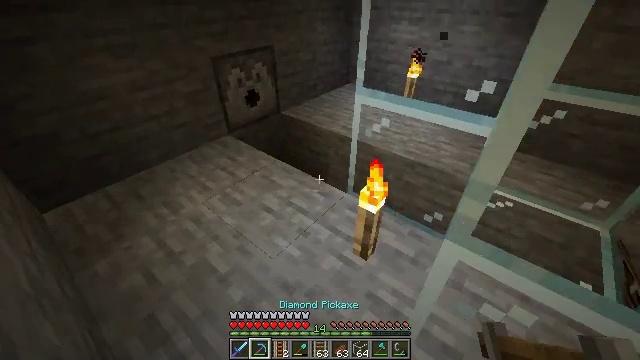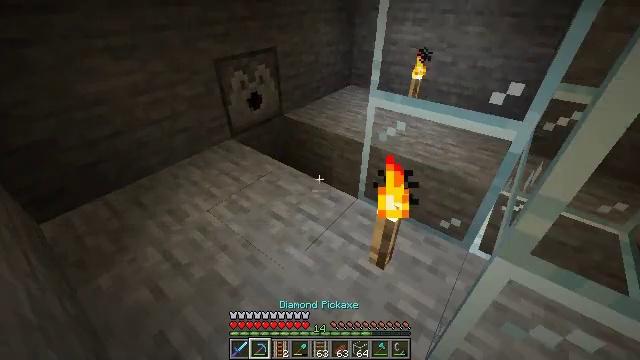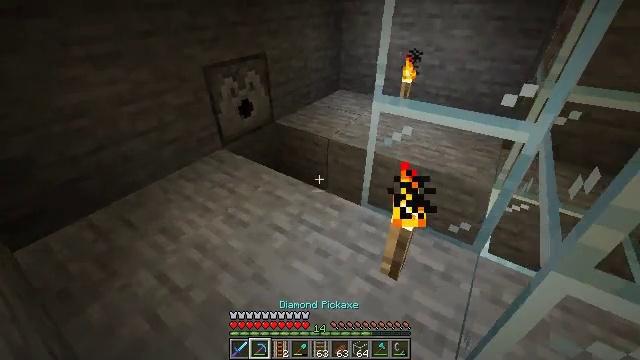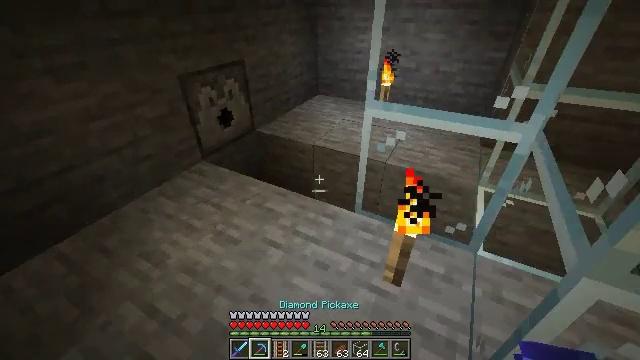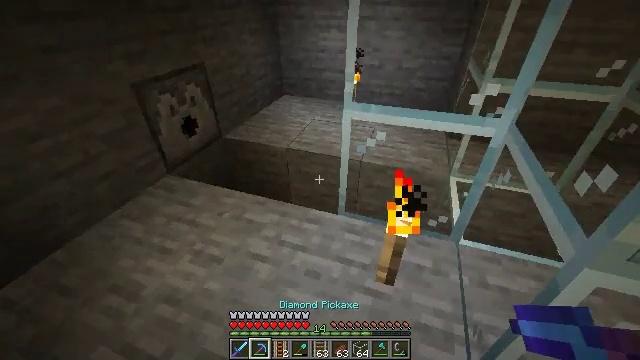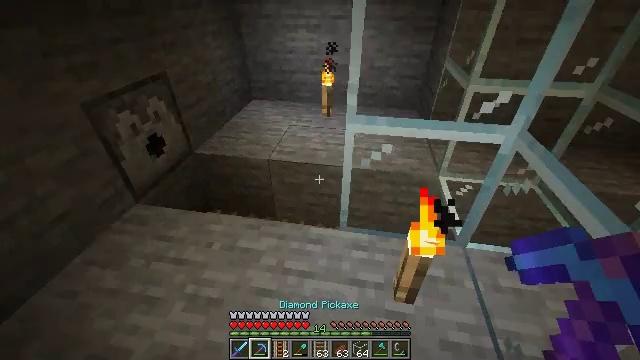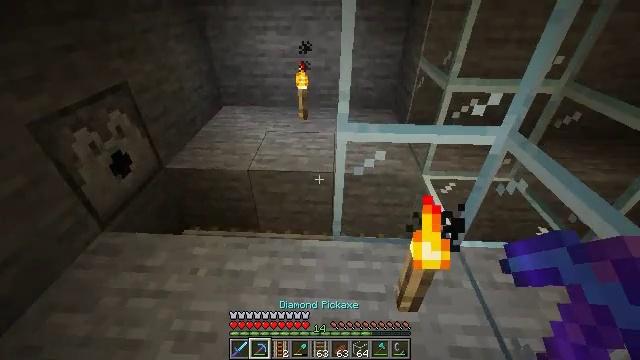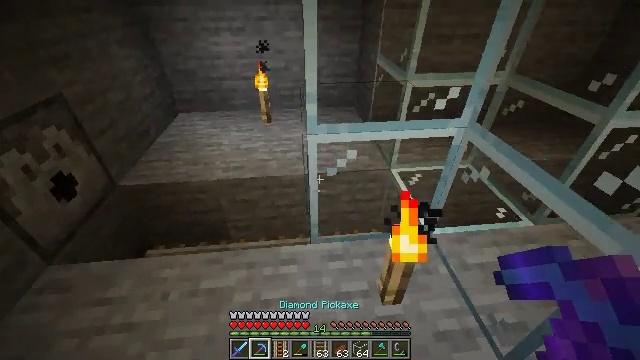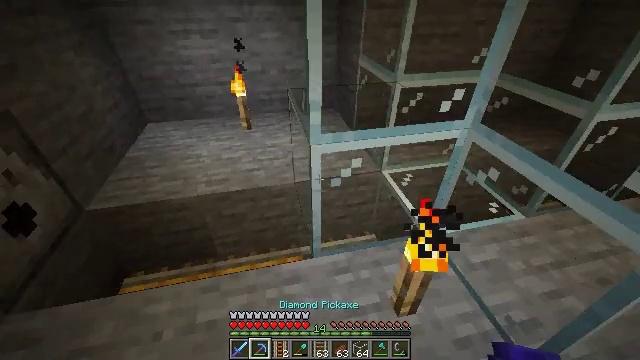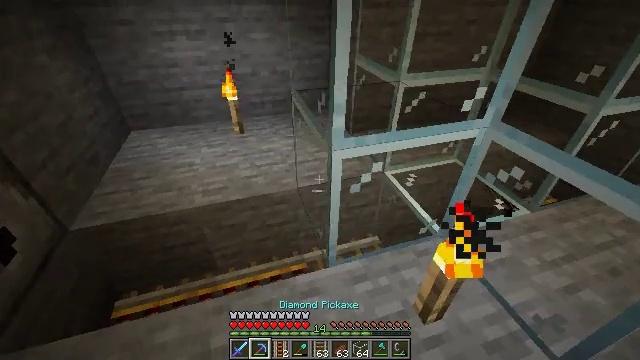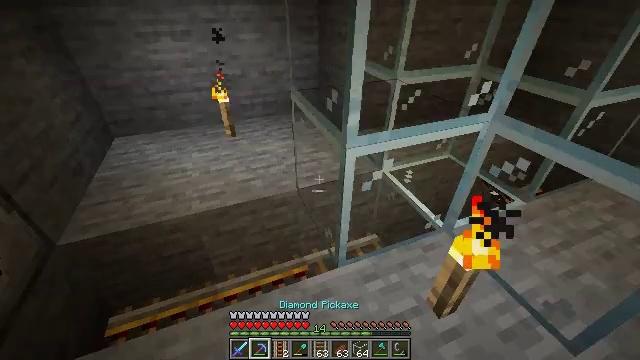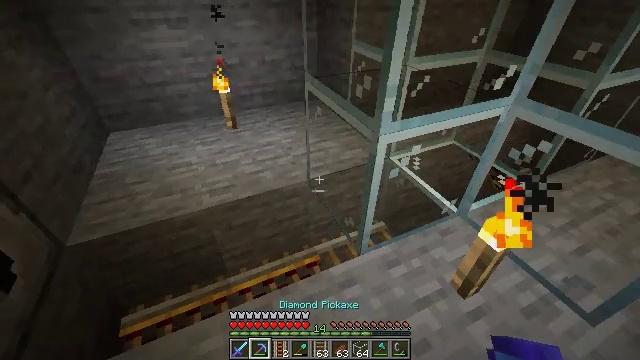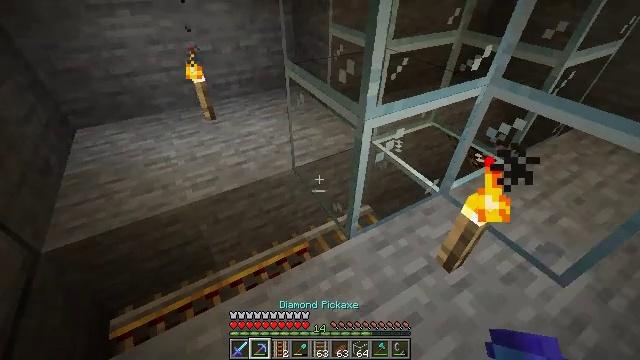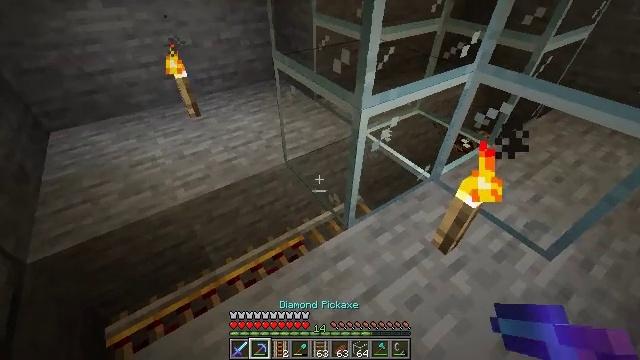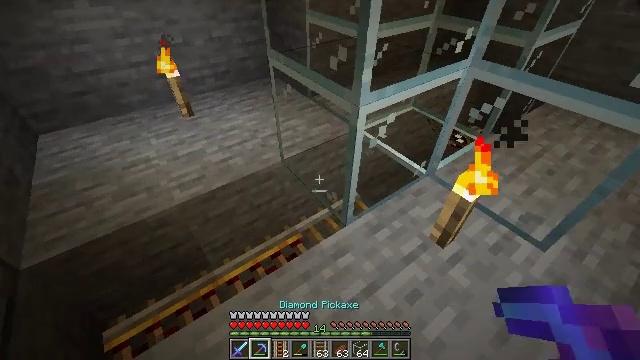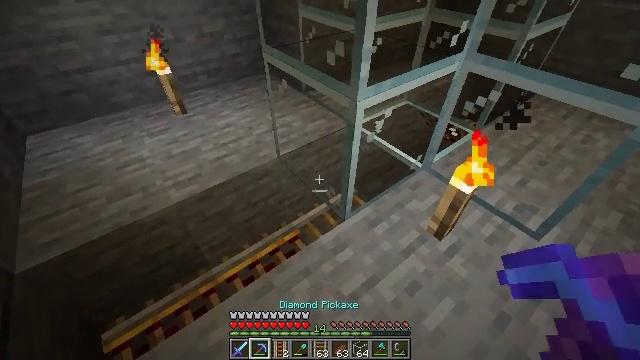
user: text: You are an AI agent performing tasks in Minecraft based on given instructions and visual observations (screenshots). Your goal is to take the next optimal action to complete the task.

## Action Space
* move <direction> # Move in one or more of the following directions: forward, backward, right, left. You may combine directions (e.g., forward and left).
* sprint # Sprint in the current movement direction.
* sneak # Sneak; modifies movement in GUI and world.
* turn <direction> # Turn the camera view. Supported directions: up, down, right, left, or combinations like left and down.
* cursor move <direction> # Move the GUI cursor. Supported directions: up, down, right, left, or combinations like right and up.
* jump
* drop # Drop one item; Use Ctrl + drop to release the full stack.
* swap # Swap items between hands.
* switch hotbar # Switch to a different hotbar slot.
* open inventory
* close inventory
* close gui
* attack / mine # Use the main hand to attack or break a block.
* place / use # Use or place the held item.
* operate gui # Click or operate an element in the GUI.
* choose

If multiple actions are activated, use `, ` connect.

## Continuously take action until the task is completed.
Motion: motion action
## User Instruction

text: Attack the glass to break it.
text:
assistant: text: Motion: move left, turn right, switch to hotbar 2
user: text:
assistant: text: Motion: move left, turn right, switch to hotbar 2
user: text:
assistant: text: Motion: move left, turn right
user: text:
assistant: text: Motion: move forward and move left, turn right
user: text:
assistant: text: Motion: move forward and move left, turn right
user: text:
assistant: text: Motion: move forward and move left, turn right
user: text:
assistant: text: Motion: move forward and move left, turn right
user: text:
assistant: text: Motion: move forward and move left, turn right
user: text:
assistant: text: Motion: move left, turn right
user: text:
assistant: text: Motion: move left, turn right
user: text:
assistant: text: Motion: turn right and down
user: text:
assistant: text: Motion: turn right and down
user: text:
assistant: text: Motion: turn right and down
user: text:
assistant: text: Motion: turn right
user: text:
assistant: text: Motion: turn right, attack / mine
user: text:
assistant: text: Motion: attack / mine
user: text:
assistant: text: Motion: attack / mine
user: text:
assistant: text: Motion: attack / mine
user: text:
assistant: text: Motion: attack / mine
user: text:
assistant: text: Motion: attack / mine
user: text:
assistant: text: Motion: attack / mine
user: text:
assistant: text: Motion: attack / mine
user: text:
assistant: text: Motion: attack / mine
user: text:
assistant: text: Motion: attack / mine
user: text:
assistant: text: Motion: attack / mine
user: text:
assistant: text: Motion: attack / mine
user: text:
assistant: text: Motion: attack / mine
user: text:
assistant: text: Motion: attack / mine
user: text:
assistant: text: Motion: attack / mine
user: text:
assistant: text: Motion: attack / mine